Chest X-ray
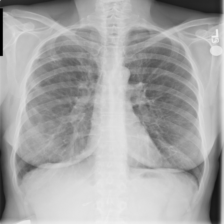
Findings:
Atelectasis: negative
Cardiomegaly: negative
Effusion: negative
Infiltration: negative
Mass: negative
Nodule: negative
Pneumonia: negative
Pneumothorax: negative
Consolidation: negative
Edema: negative
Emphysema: negative
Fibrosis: negative
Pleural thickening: negative
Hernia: negative